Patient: sex F, age 63
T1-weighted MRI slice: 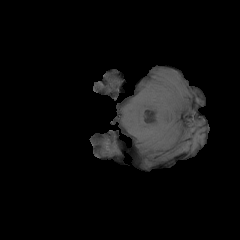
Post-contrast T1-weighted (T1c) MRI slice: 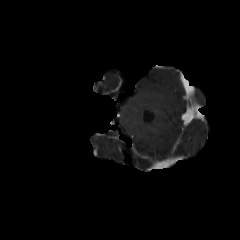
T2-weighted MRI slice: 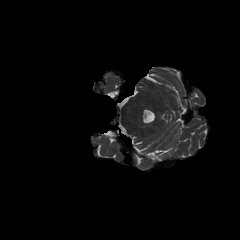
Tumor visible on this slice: no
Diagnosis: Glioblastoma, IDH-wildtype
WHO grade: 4